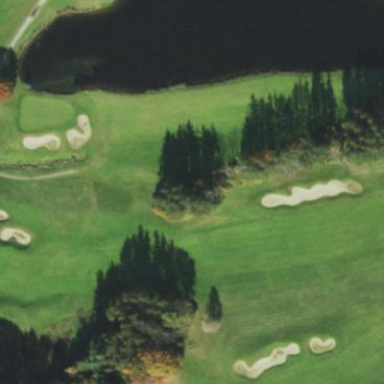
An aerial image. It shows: Golf fairway in the image.